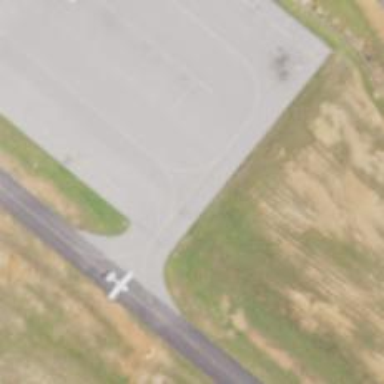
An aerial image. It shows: View of taxiway at the airport.